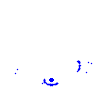
Particle: electron